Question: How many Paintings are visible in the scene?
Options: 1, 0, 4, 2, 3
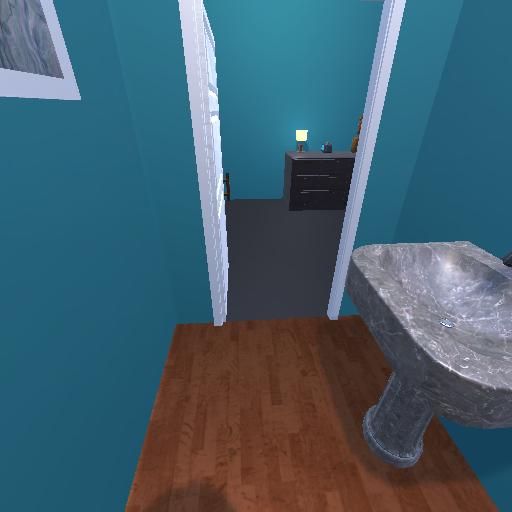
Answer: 1